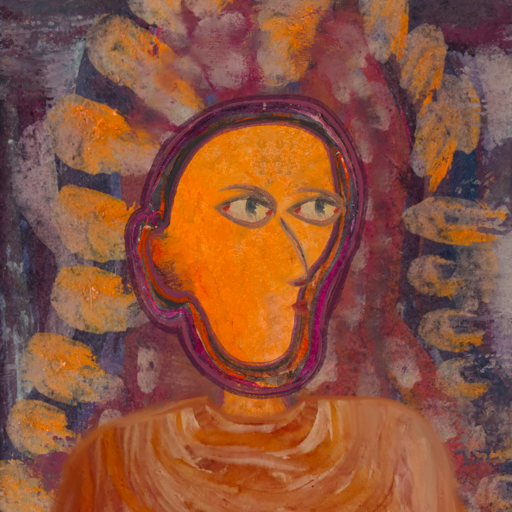
Background: Doll, Head And Neck Side: Hypocrite_w_Hair, Face Side: GypsyMother, Bust: Pious_Lady, Hair Side: Blank, Head Accessory: Blank, Second Necklace: Blank, Necklace: Blank, Baby: Blank